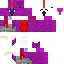
A female human skin with dark skin, wearing brown long hair dressed in a purple hoodie and gray pants, featuring a closed mouth.